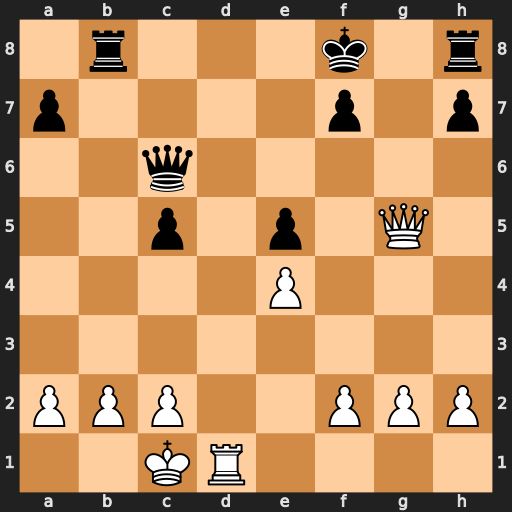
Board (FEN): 1r3k1r/p4p1p/2q5/2p1p1Q1/4P3/8/PPP2PPP/2KR4
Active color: w
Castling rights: -
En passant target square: -
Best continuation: Qxe5 Re8 Qxh8+